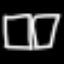
Label: square